Field crop: tomato
Growth stage: 2
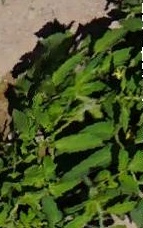
Species: tomato